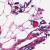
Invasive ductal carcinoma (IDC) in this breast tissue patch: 0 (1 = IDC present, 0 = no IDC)